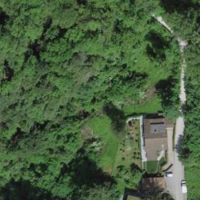
EUNIS habitat code: 41
Species observed at this site:
Arctium lappa
Erinus alpinus
Lomographa temerata
Cucullia umbratica
Opisthograptis luteolata
Chloroclysta siterata
Craniophora ligustri